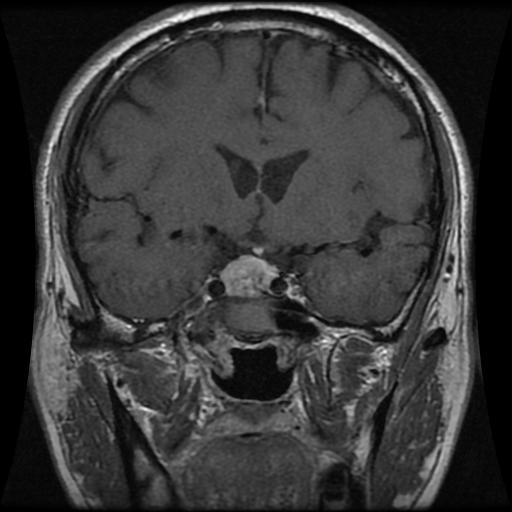
Label: pituitary